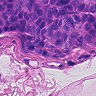
Metastatic tissue present: yes